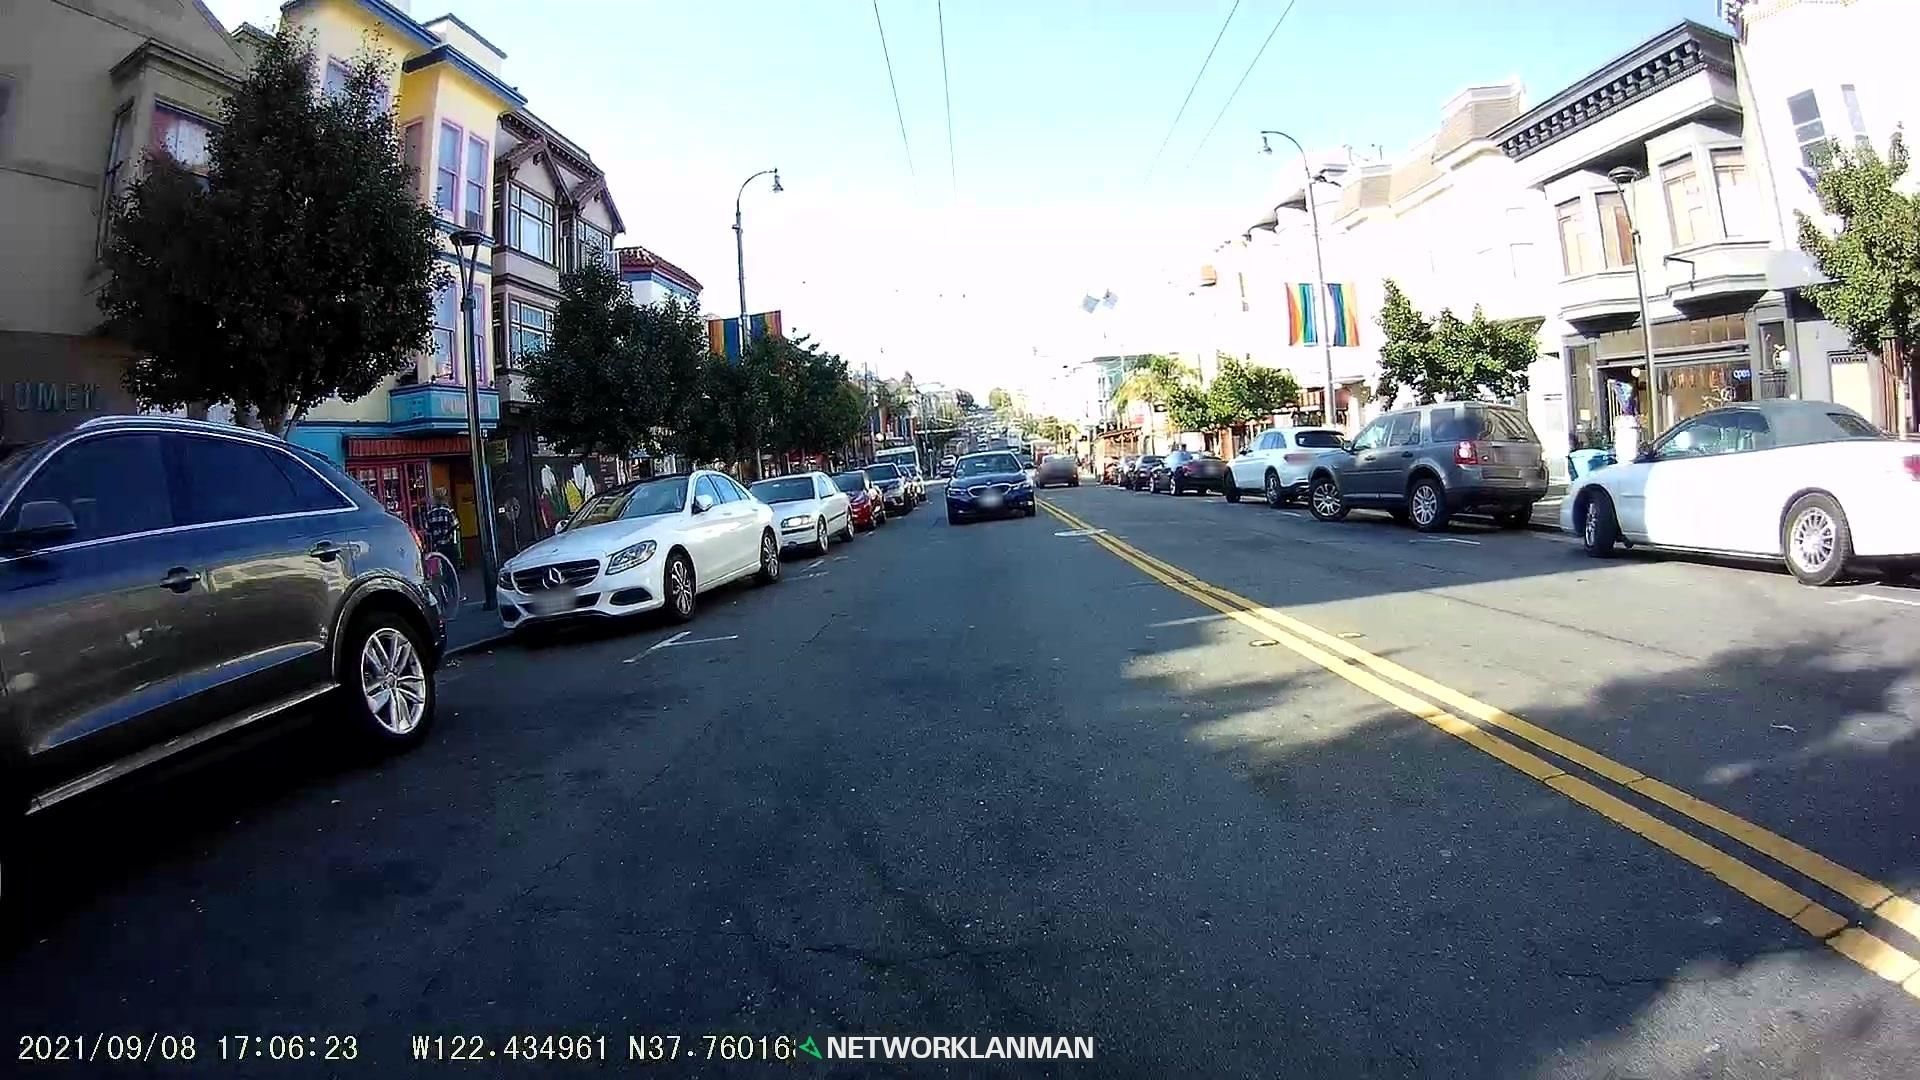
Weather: clear
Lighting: day
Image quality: good
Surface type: driving surface
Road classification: tertiary
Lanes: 4
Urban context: urban centre
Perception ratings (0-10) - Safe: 2.28, Lively: 9.15, Beautiful: 5.47, Boring: 2.77, Depressing: 4.59, Wealthy: 4.94